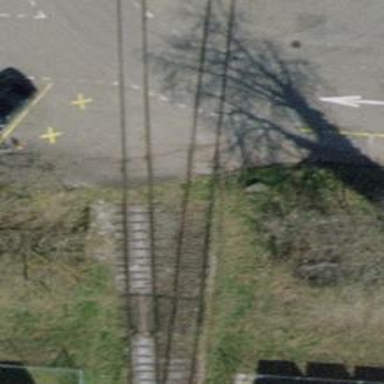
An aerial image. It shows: Railway crossing.